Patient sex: M
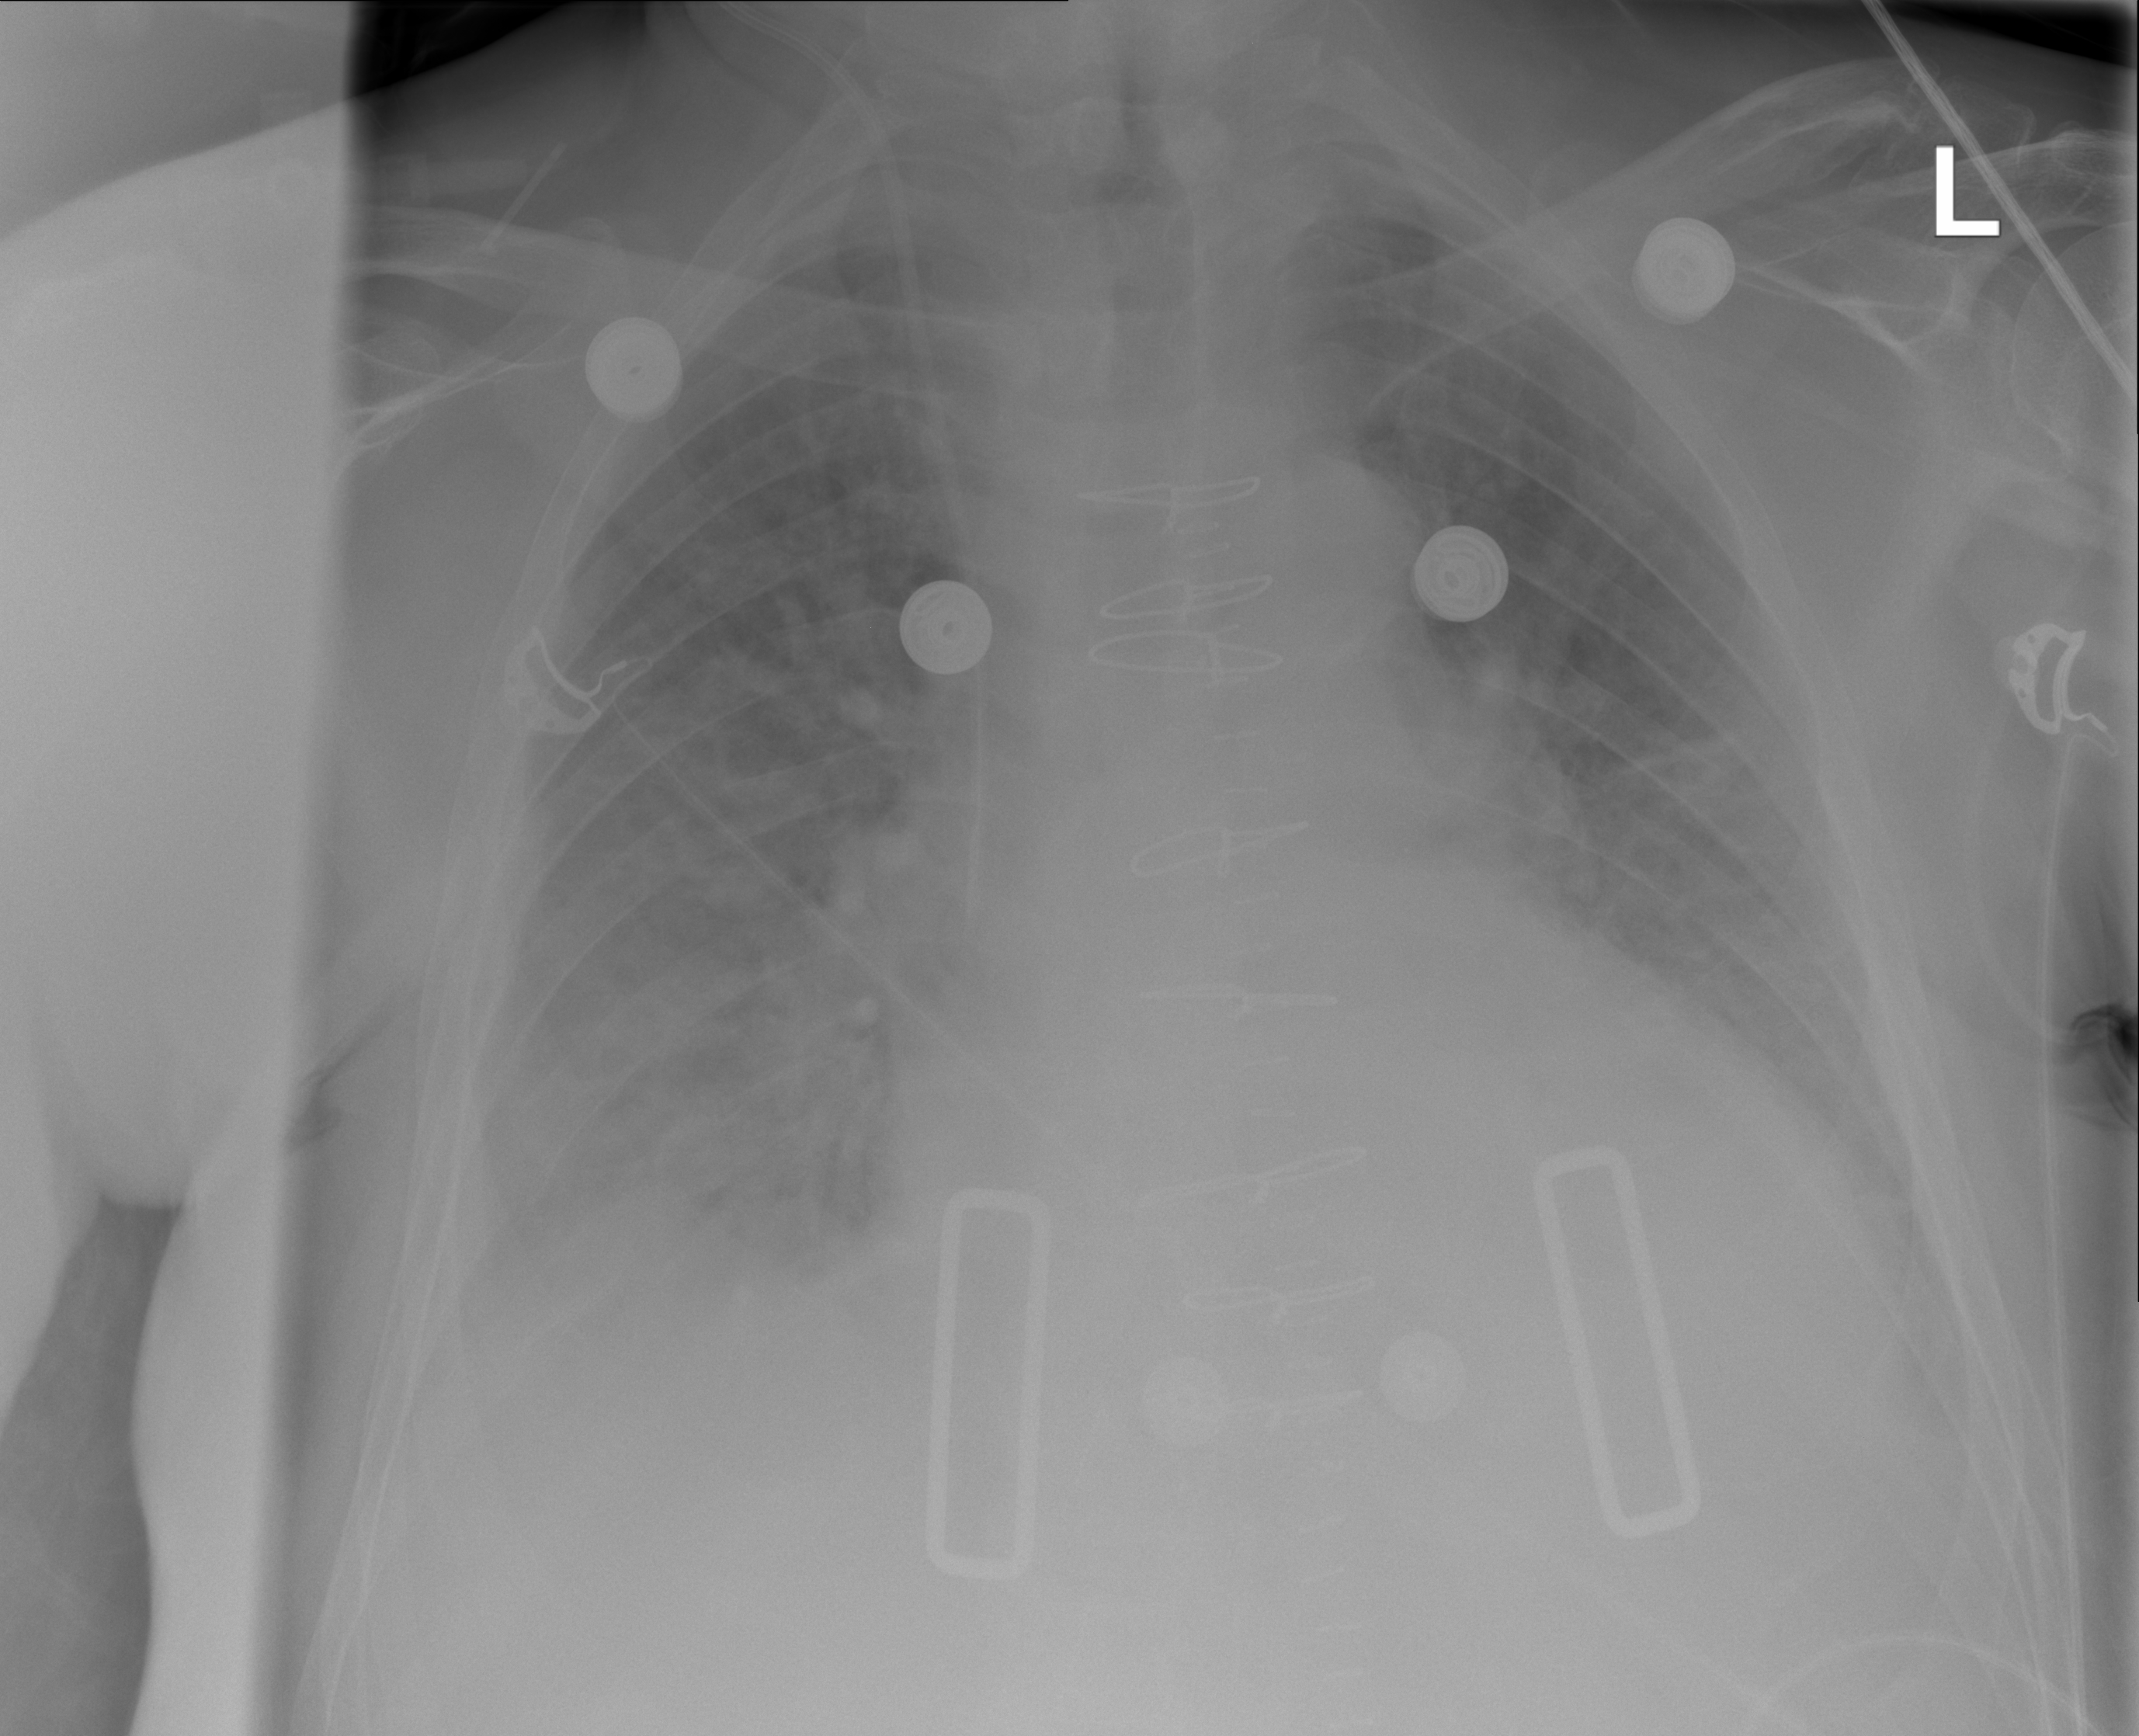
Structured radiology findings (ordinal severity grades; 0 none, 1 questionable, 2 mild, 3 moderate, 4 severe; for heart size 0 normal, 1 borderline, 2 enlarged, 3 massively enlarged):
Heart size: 2
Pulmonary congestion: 2
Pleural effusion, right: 3
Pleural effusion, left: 2
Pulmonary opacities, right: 0
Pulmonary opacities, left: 0
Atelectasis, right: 2
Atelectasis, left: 2